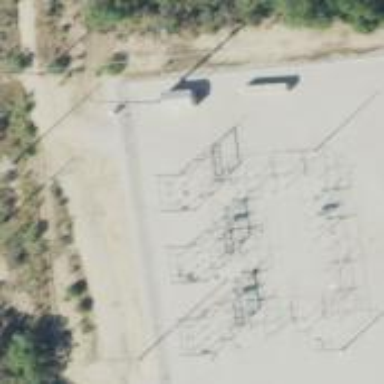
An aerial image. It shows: Power tower.